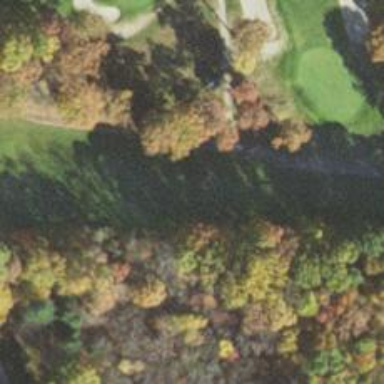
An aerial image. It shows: View of golf hole.